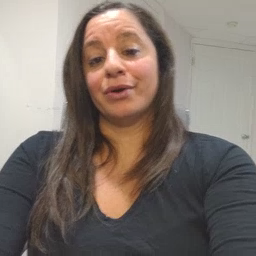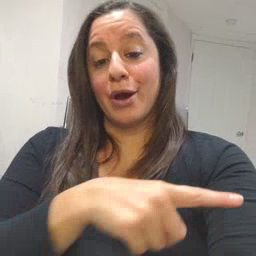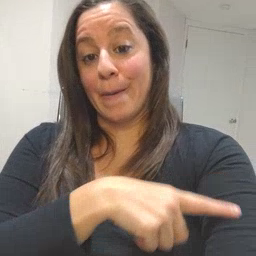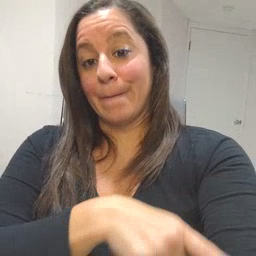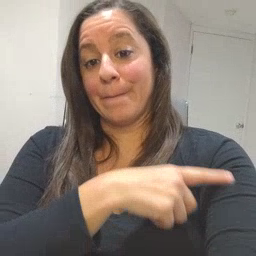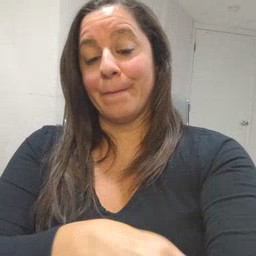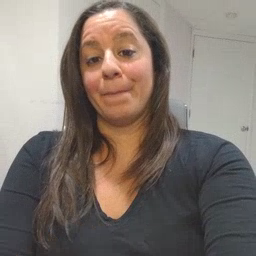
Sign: arm